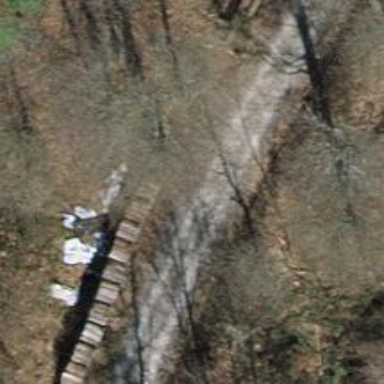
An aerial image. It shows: Track with compacted grade2 surface.